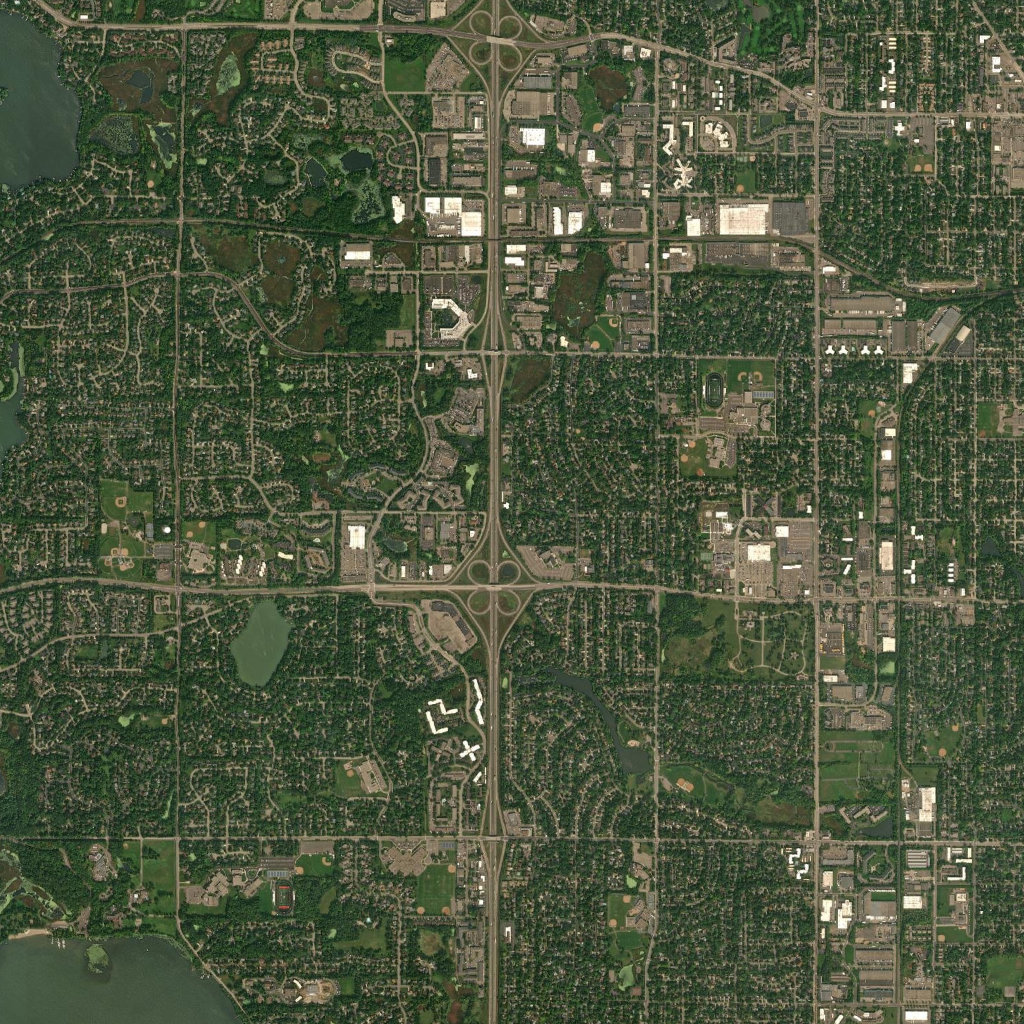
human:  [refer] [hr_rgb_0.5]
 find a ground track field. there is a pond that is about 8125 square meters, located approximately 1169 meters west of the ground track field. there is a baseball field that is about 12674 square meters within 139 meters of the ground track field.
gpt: <box>[[68, 36, 70, 39, 0]]</box>

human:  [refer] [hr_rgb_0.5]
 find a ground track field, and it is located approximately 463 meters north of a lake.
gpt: <box>[[27, 86, 28, 89, 0]]</box>

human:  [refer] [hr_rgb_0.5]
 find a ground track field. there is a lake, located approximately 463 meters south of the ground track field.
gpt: <box>[[27, 86, 28, 89, 0]]</box>

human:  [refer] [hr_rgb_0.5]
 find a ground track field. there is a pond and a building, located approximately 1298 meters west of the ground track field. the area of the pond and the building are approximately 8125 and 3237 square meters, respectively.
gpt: <box>[[68, 36, 70, 39, 0]]</box>